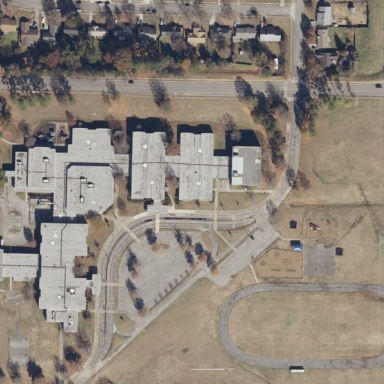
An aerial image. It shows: School.